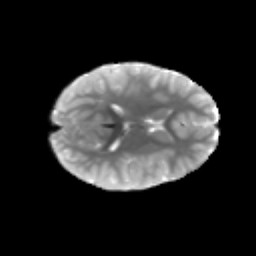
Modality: T2w
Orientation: axial
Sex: male
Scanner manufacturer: siemens
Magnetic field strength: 3 T
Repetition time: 5 s
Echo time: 0.071 s